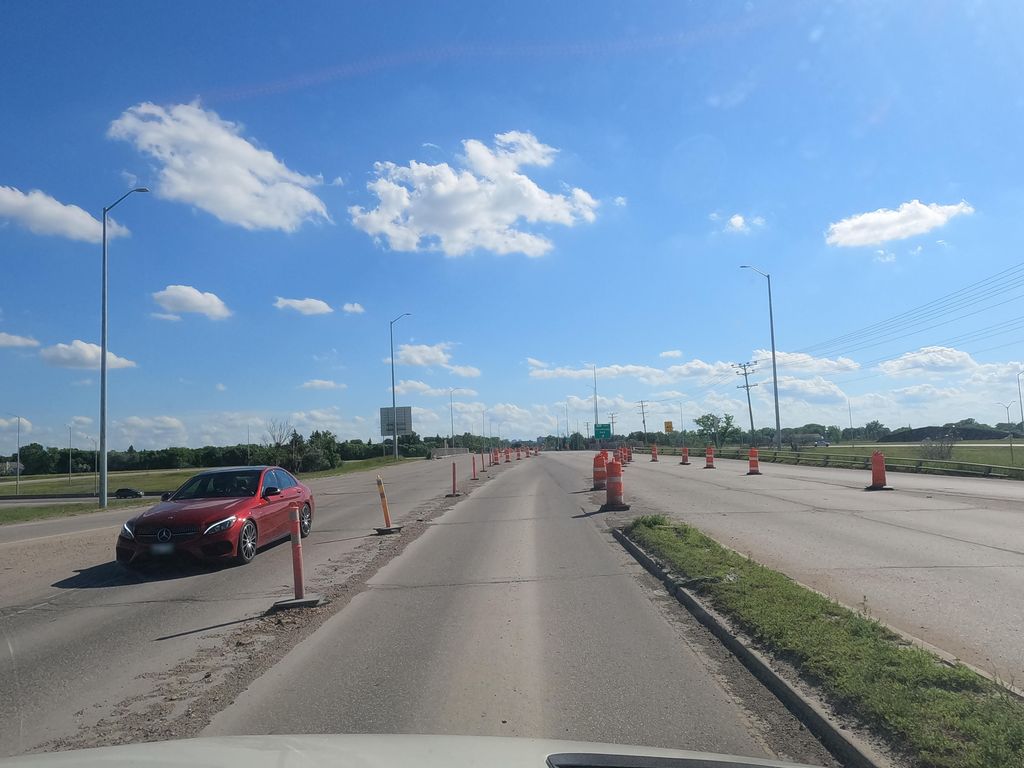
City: winnipeg